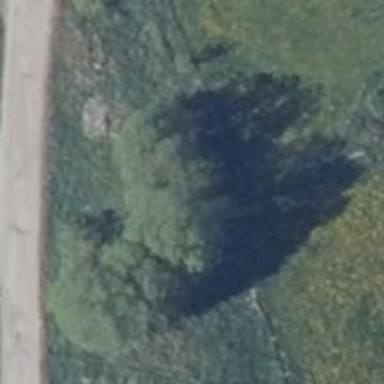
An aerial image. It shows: Deciduous tree in agricultural area.